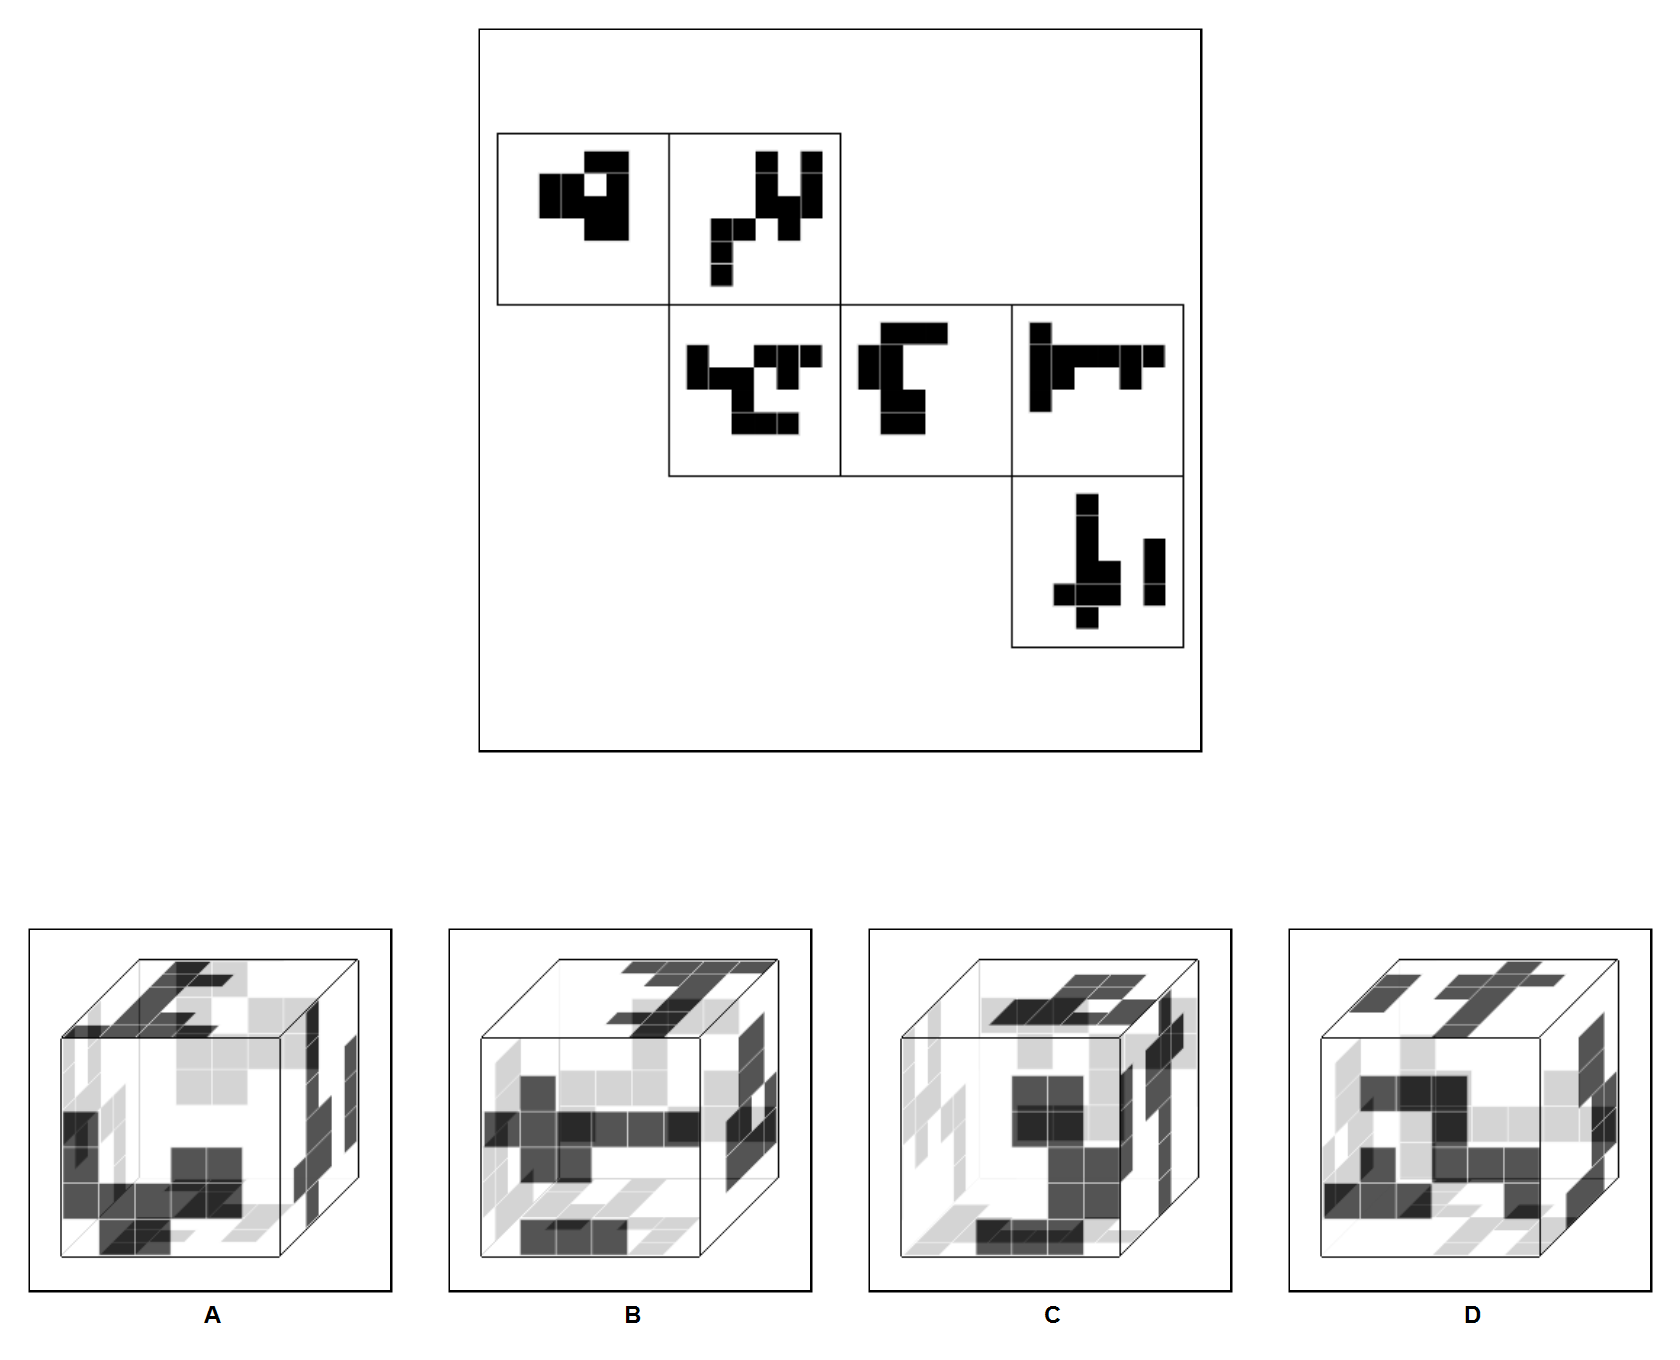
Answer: A